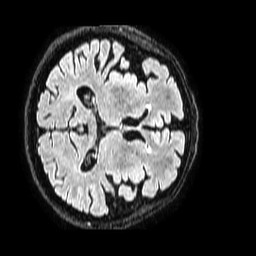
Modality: FLAIR
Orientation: axial
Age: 72
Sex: female
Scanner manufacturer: philips
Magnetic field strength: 1.5 T
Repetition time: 4.8 s
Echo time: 0.3 s